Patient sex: M
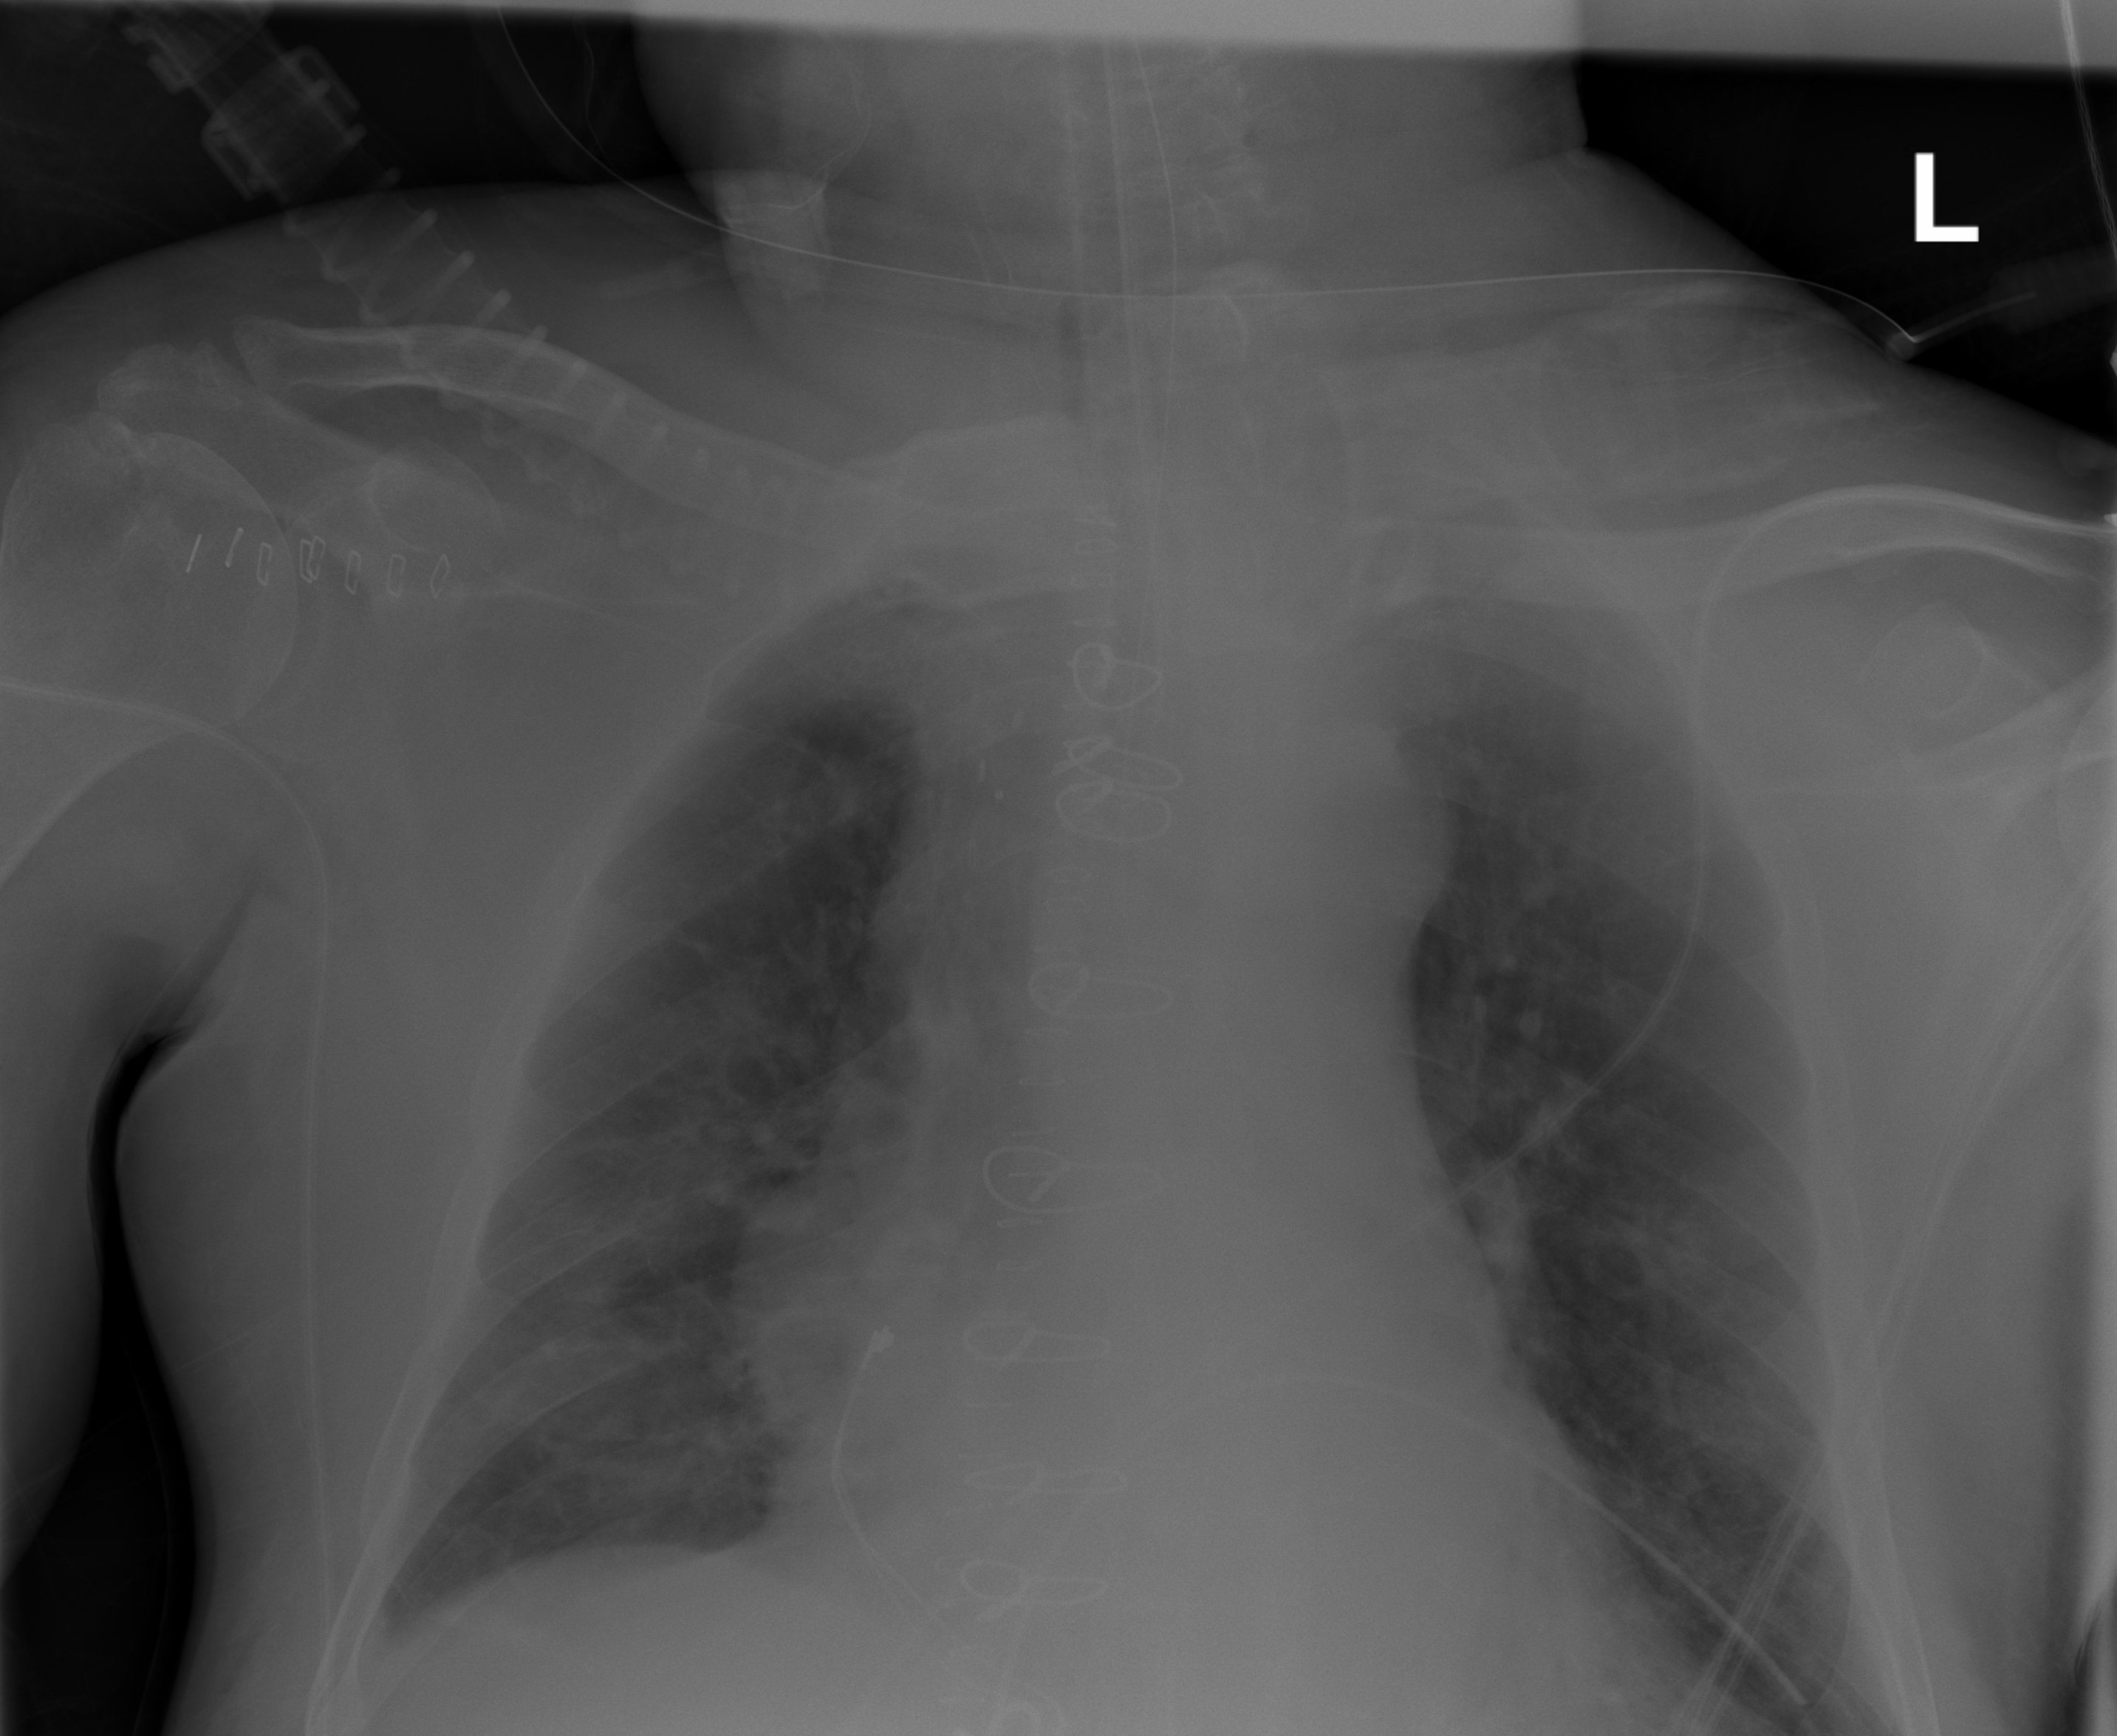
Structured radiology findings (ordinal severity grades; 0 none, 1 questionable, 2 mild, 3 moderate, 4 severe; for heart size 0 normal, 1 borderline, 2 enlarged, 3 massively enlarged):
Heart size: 1
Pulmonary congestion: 2
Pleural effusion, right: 0
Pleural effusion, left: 0
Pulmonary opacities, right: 2
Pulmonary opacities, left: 0
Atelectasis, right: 0
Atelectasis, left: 2